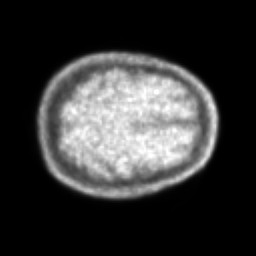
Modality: PET
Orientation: axial
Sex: male
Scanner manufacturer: ge